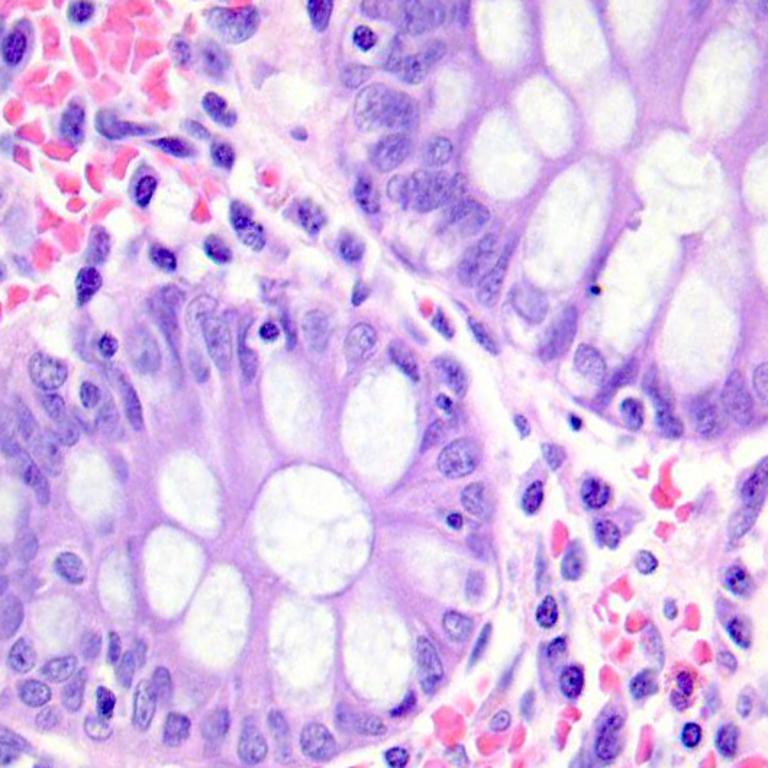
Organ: colon
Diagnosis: benign